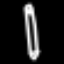
Label: pencil